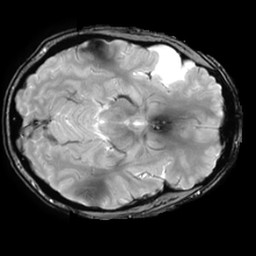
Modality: T2starw
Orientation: axial
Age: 26
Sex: male
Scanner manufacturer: ge
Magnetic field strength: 3 T
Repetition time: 0.65 s
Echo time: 0.02 s